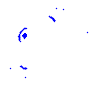
Particle: kaon